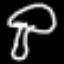
Label: mushroom